Interaction volume radius: 5 \u00c5
Interaction volume height: 10 \u00c5
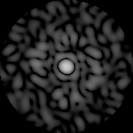
Disorder parameter: 0.8273